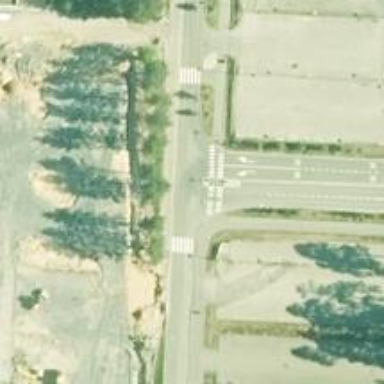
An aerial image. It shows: Marked road crossing.